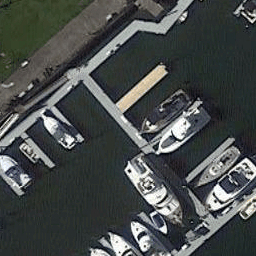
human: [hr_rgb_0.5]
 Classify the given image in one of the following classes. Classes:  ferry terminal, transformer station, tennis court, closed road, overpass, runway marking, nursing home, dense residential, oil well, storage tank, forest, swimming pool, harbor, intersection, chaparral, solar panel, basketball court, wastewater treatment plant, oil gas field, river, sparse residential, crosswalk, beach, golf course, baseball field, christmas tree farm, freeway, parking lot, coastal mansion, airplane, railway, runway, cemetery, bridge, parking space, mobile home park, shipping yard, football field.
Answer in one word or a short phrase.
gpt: harbor